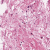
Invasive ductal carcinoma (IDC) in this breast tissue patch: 0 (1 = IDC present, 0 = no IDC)